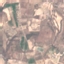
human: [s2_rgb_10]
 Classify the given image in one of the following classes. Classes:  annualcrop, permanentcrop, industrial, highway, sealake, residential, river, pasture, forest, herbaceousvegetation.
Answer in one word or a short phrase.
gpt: PermanentCrop